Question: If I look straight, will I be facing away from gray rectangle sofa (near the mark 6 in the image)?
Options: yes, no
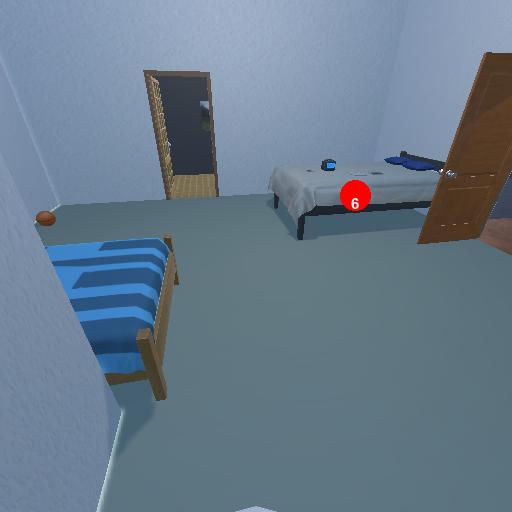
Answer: yes